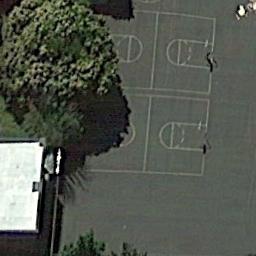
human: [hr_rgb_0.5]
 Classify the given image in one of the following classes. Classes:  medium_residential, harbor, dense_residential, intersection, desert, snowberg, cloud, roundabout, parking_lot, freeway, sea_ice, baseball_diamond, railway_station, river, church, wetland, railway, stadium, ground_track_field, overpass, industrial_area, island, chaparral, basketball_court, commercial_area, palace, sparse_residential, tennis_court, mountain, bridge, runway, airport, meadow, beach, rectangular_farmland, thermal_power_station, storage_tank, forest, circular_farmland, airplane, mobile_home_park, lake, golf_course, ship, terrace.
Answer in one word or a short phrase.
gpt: basketball_court